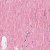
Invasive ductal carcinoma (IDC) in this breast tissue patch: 0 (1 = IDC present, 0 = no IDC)